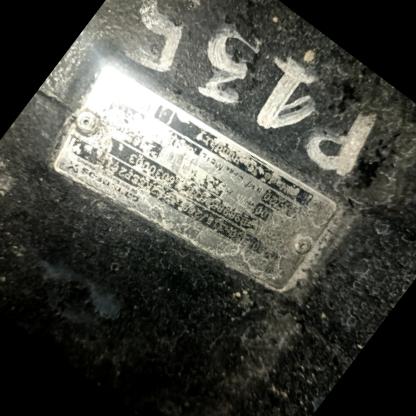
Klasa: tabliczka-znamionowa